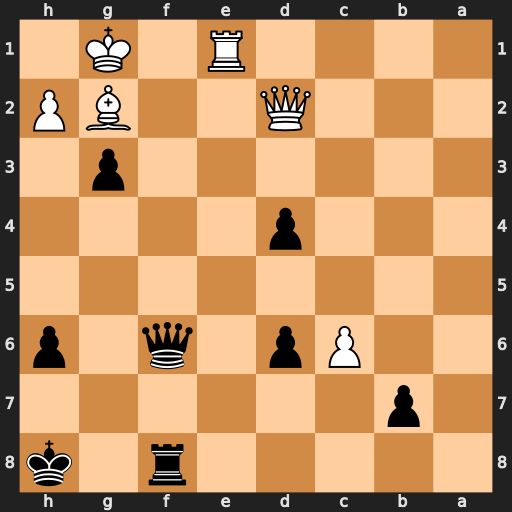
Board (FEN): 5r1k/1p6/2Pp1q1p/8/3p4/6p1/3Q2BP/4R1K1
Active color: b
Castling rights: -
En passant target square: -
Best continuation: Qf2+ Qxf2 gxf2+